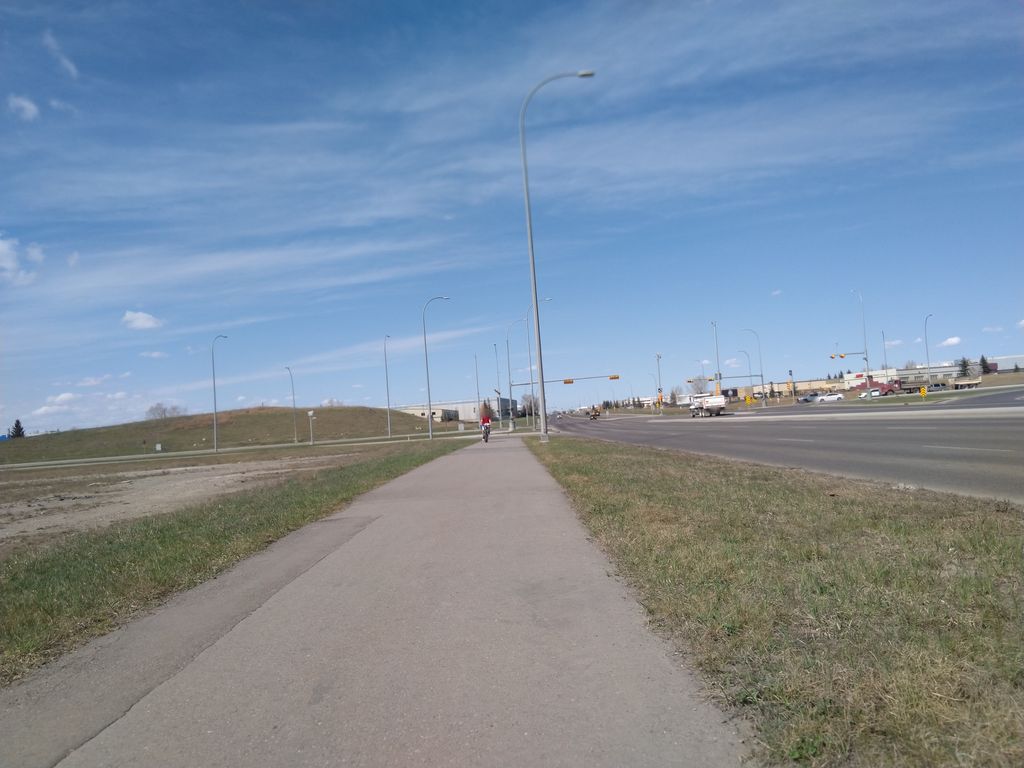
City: calgary